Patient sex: F
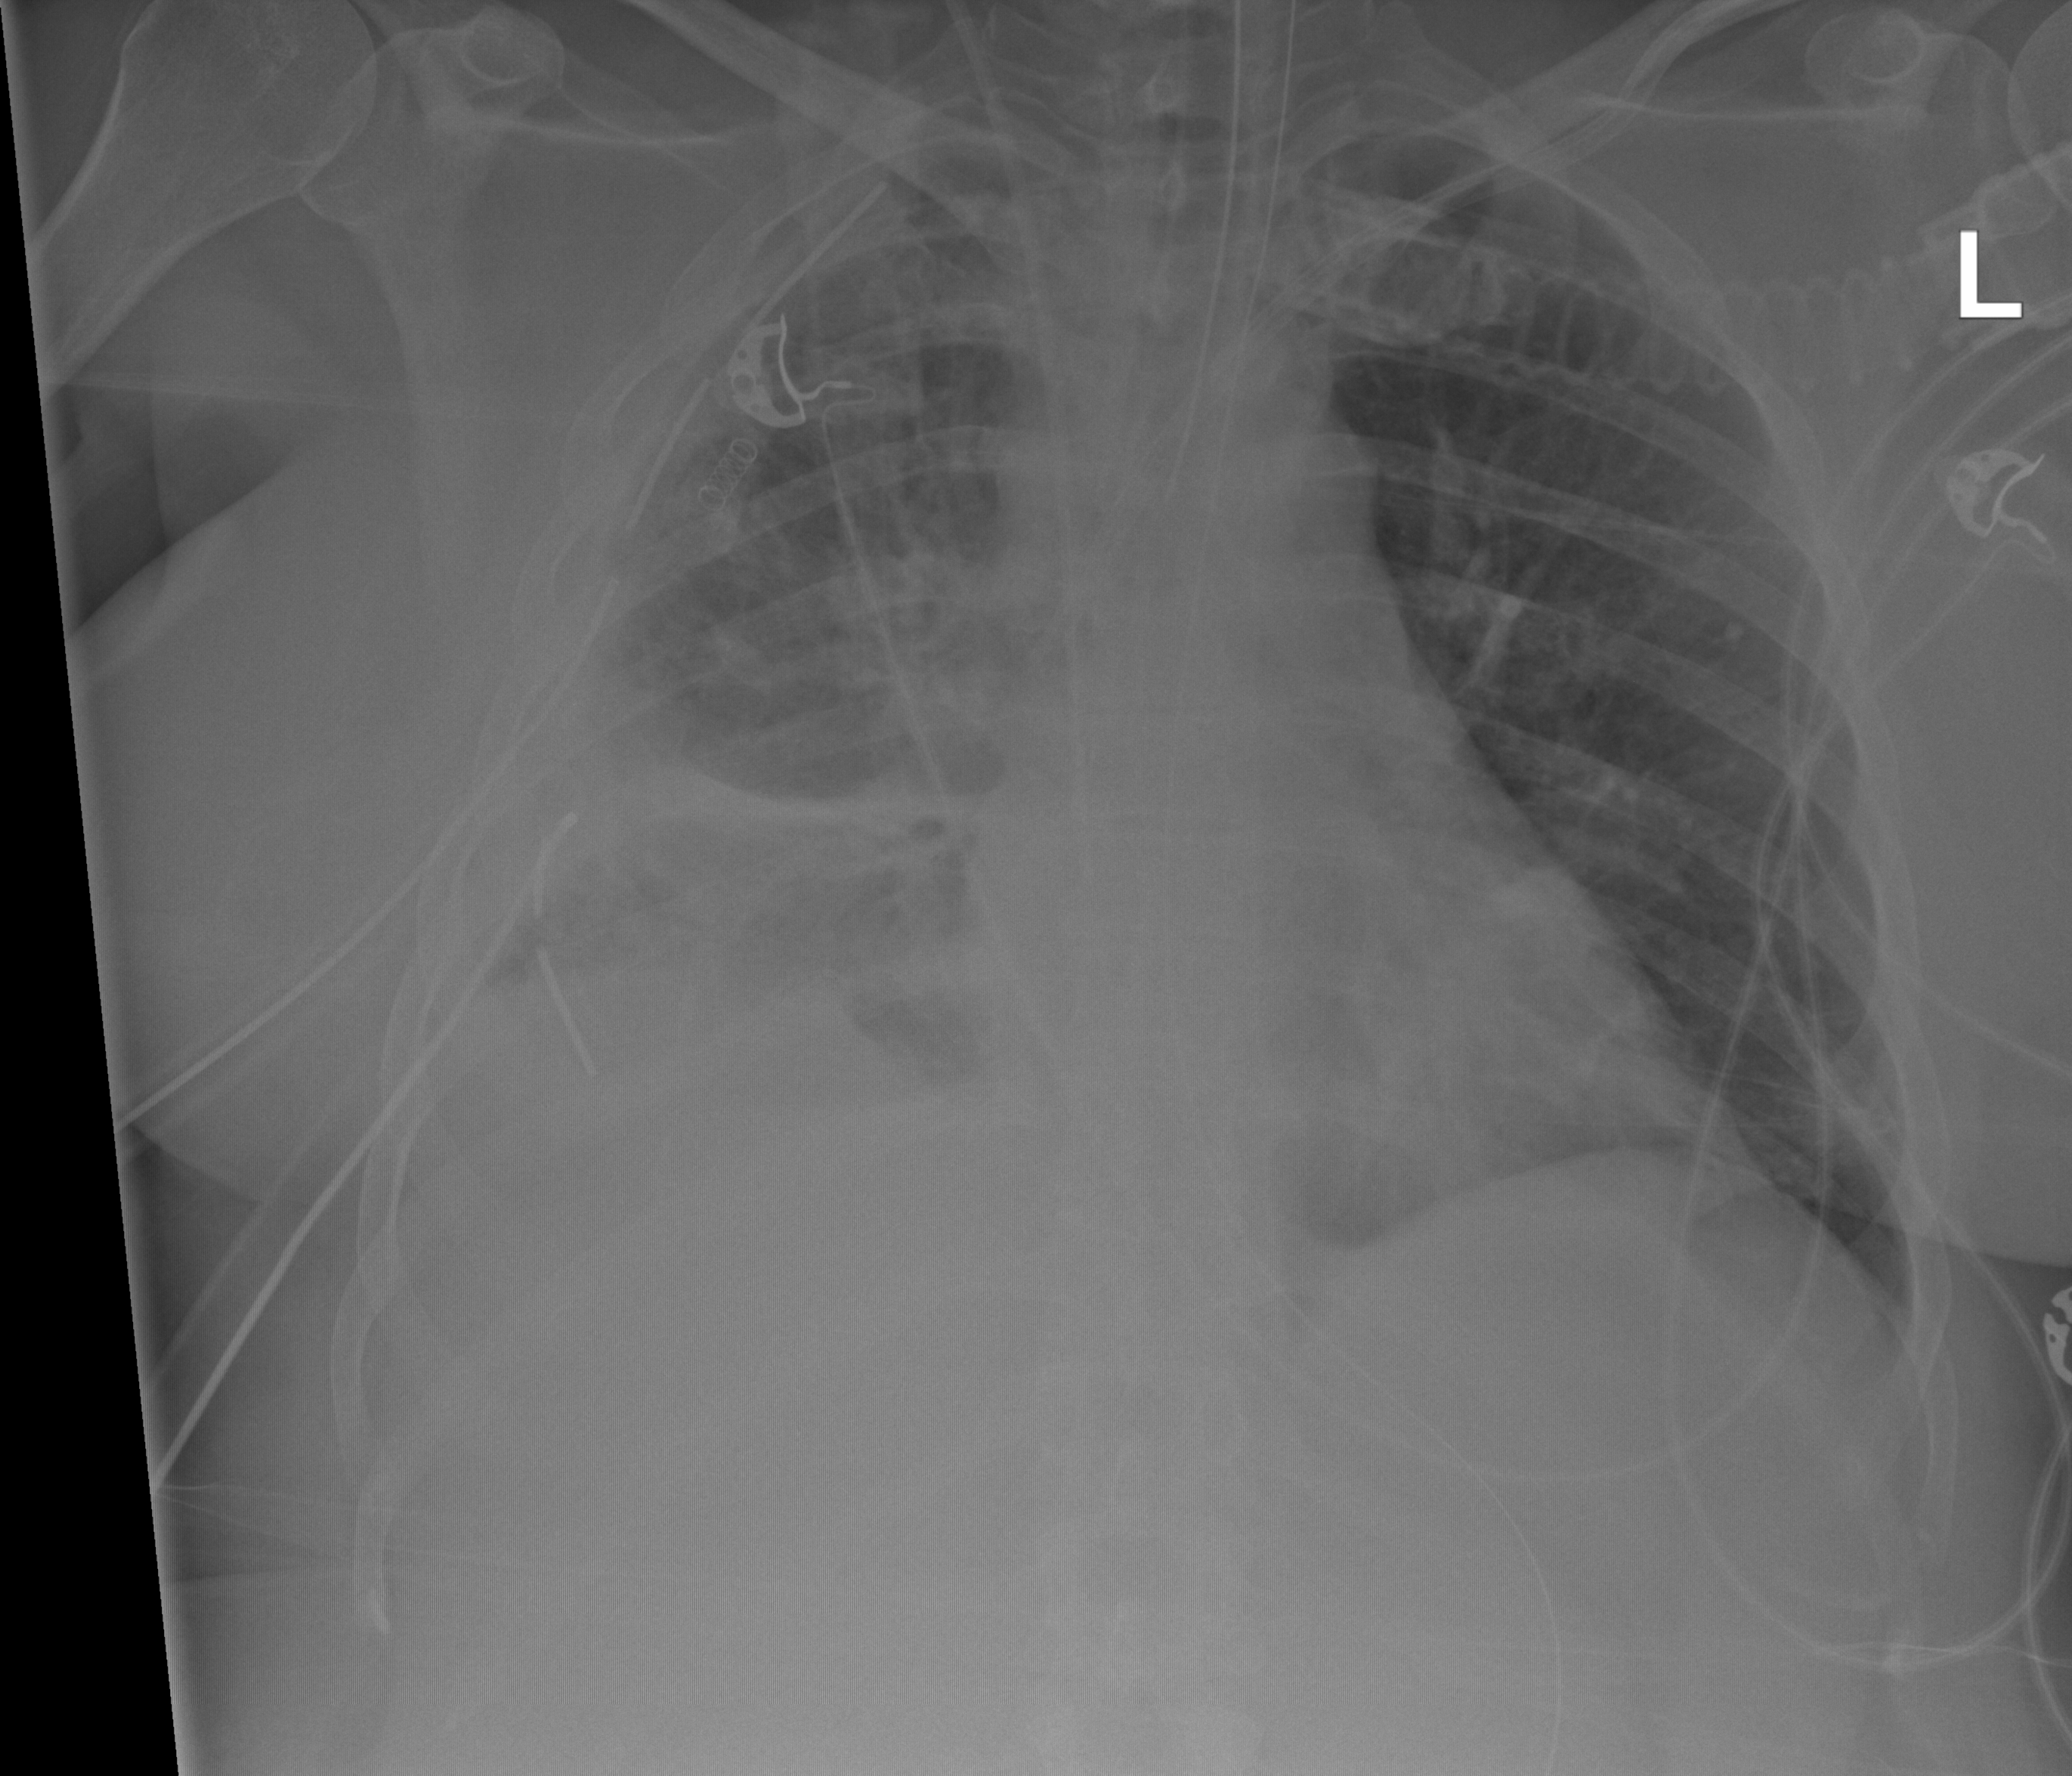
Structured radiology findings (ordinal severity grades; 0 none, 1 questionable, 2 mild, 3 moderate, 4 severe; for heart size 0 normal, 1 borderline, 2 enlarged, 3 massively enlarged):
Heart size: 2
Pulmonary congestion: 0
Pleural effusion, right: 3
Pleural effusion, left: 0
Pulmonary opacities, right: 3
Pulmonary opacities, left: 0
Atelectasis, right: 3
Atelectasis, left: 0